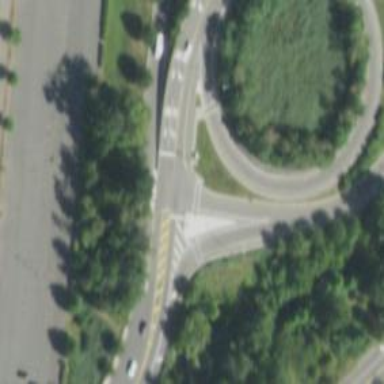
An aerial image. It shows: Trunk link highway.